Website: ulta-beauty
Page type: account-selection
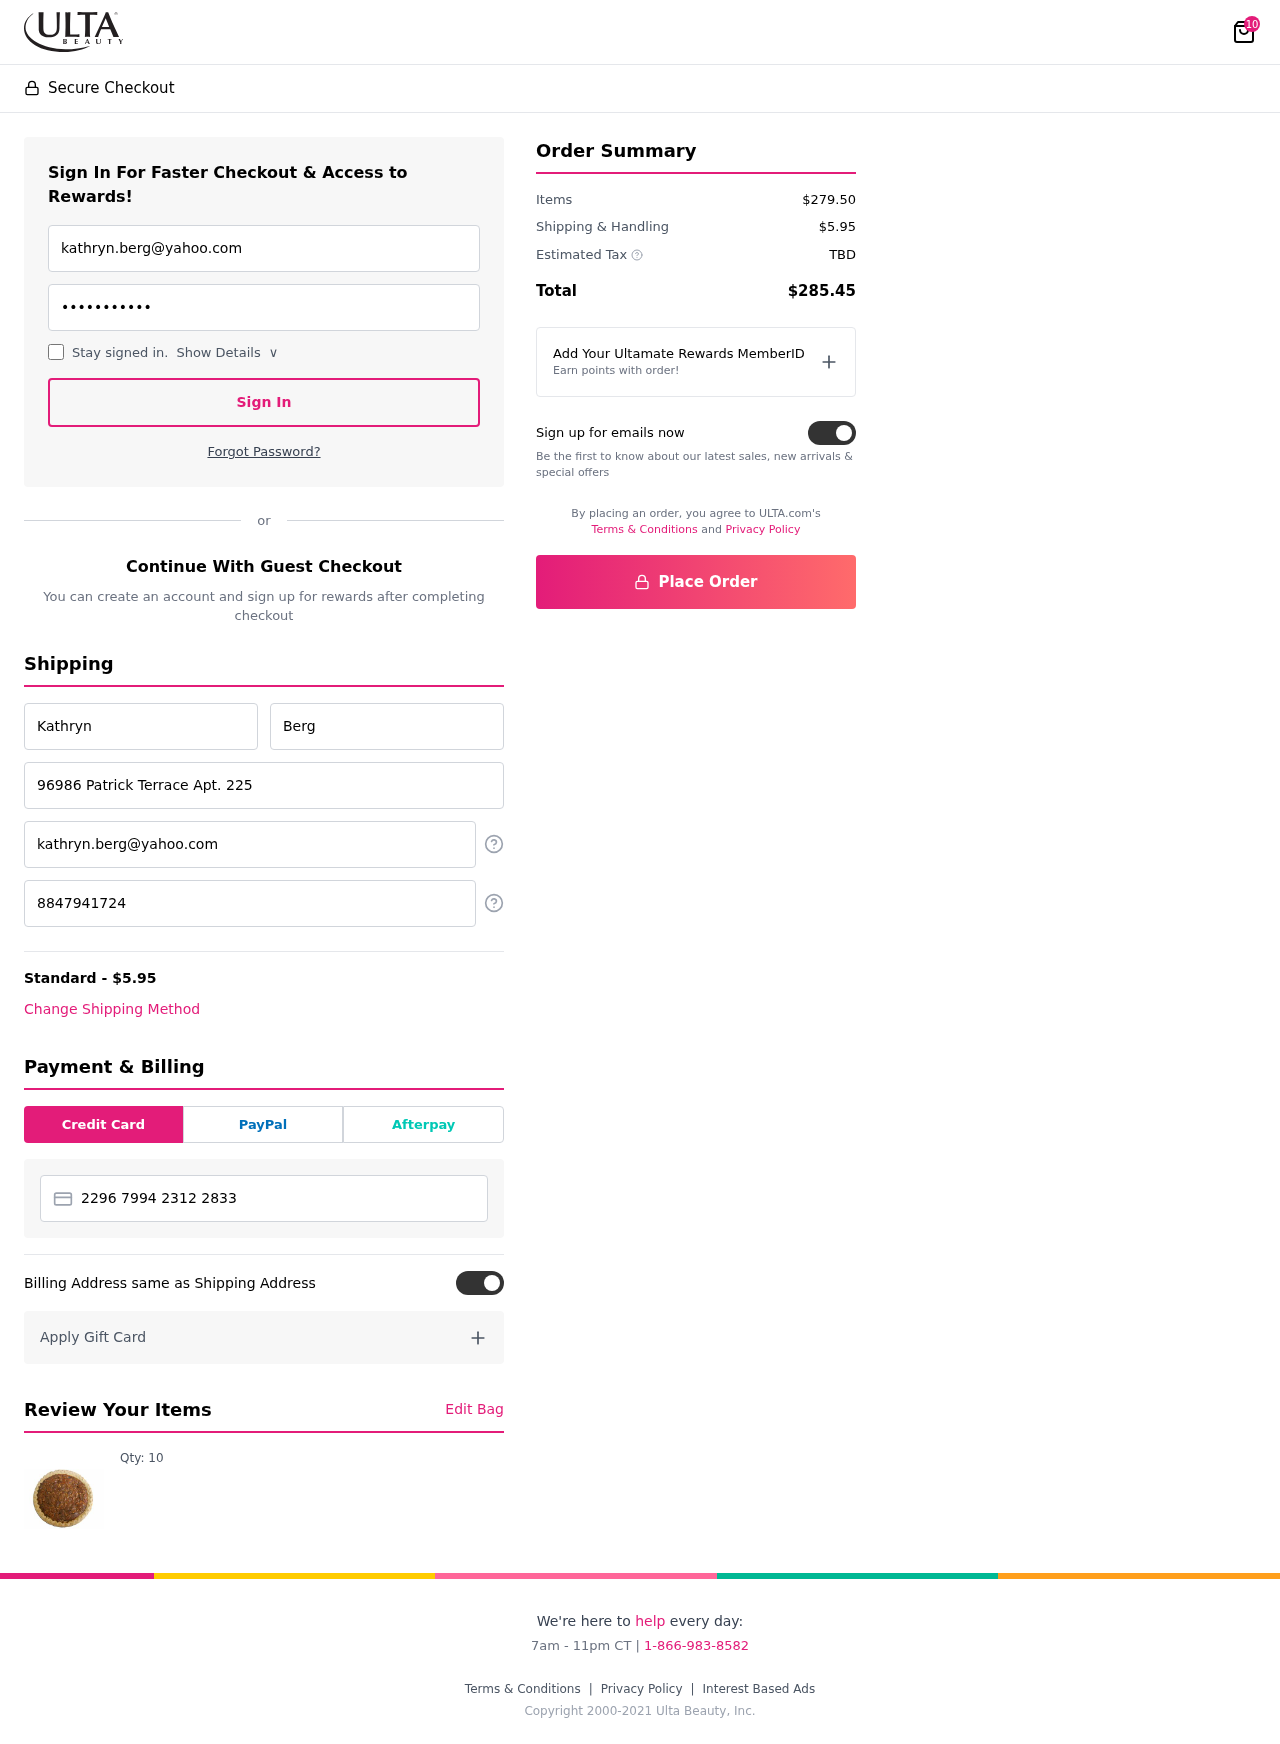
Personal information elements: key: PII_CARD_NUMBER
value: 2296 7994 2312 2833
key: PII_EMAIL
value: kathryn.berg@yahoo.com
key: PII_EMAIL2
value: kathryn.berg@yahoo.com
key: PII_FIRSTNAME
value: Kathryn
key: PII_LASTNAME
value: Berg
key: PII_PHONE
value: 8847941724
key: PII_STREET
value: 96986 Patrick Terrace Apt. 225
Product elements: key: PRODUCT1_QUANTITY
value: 10
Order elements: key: ORDER_NUM_ITEMS
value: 10
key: ORDER_SHIPPING_COST
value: $5.95
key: ORDER_SUBTOTAL
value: $279.50
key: ORDER_TAX
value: TBD
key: ORDER_TOTAL
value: $285.45